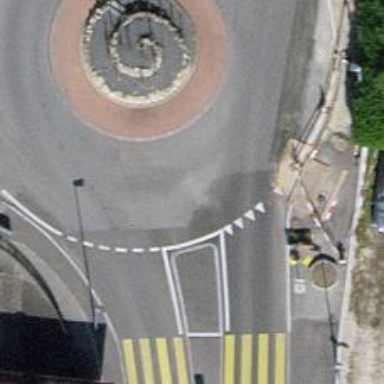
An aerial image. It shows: Tertiary road with asphalt surface leading to roundabout.